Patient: sex F, age 64
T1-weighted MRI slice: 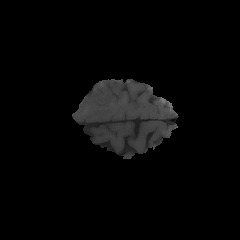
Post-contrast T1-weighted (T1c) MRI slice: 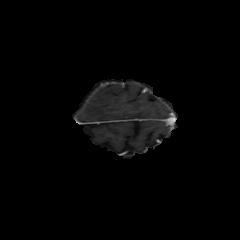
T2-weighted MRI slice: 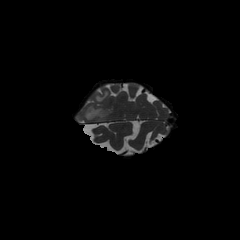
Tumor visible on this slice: yes
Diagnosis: Glioblastoma, IDH-wildtype
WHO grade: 4